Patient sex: M
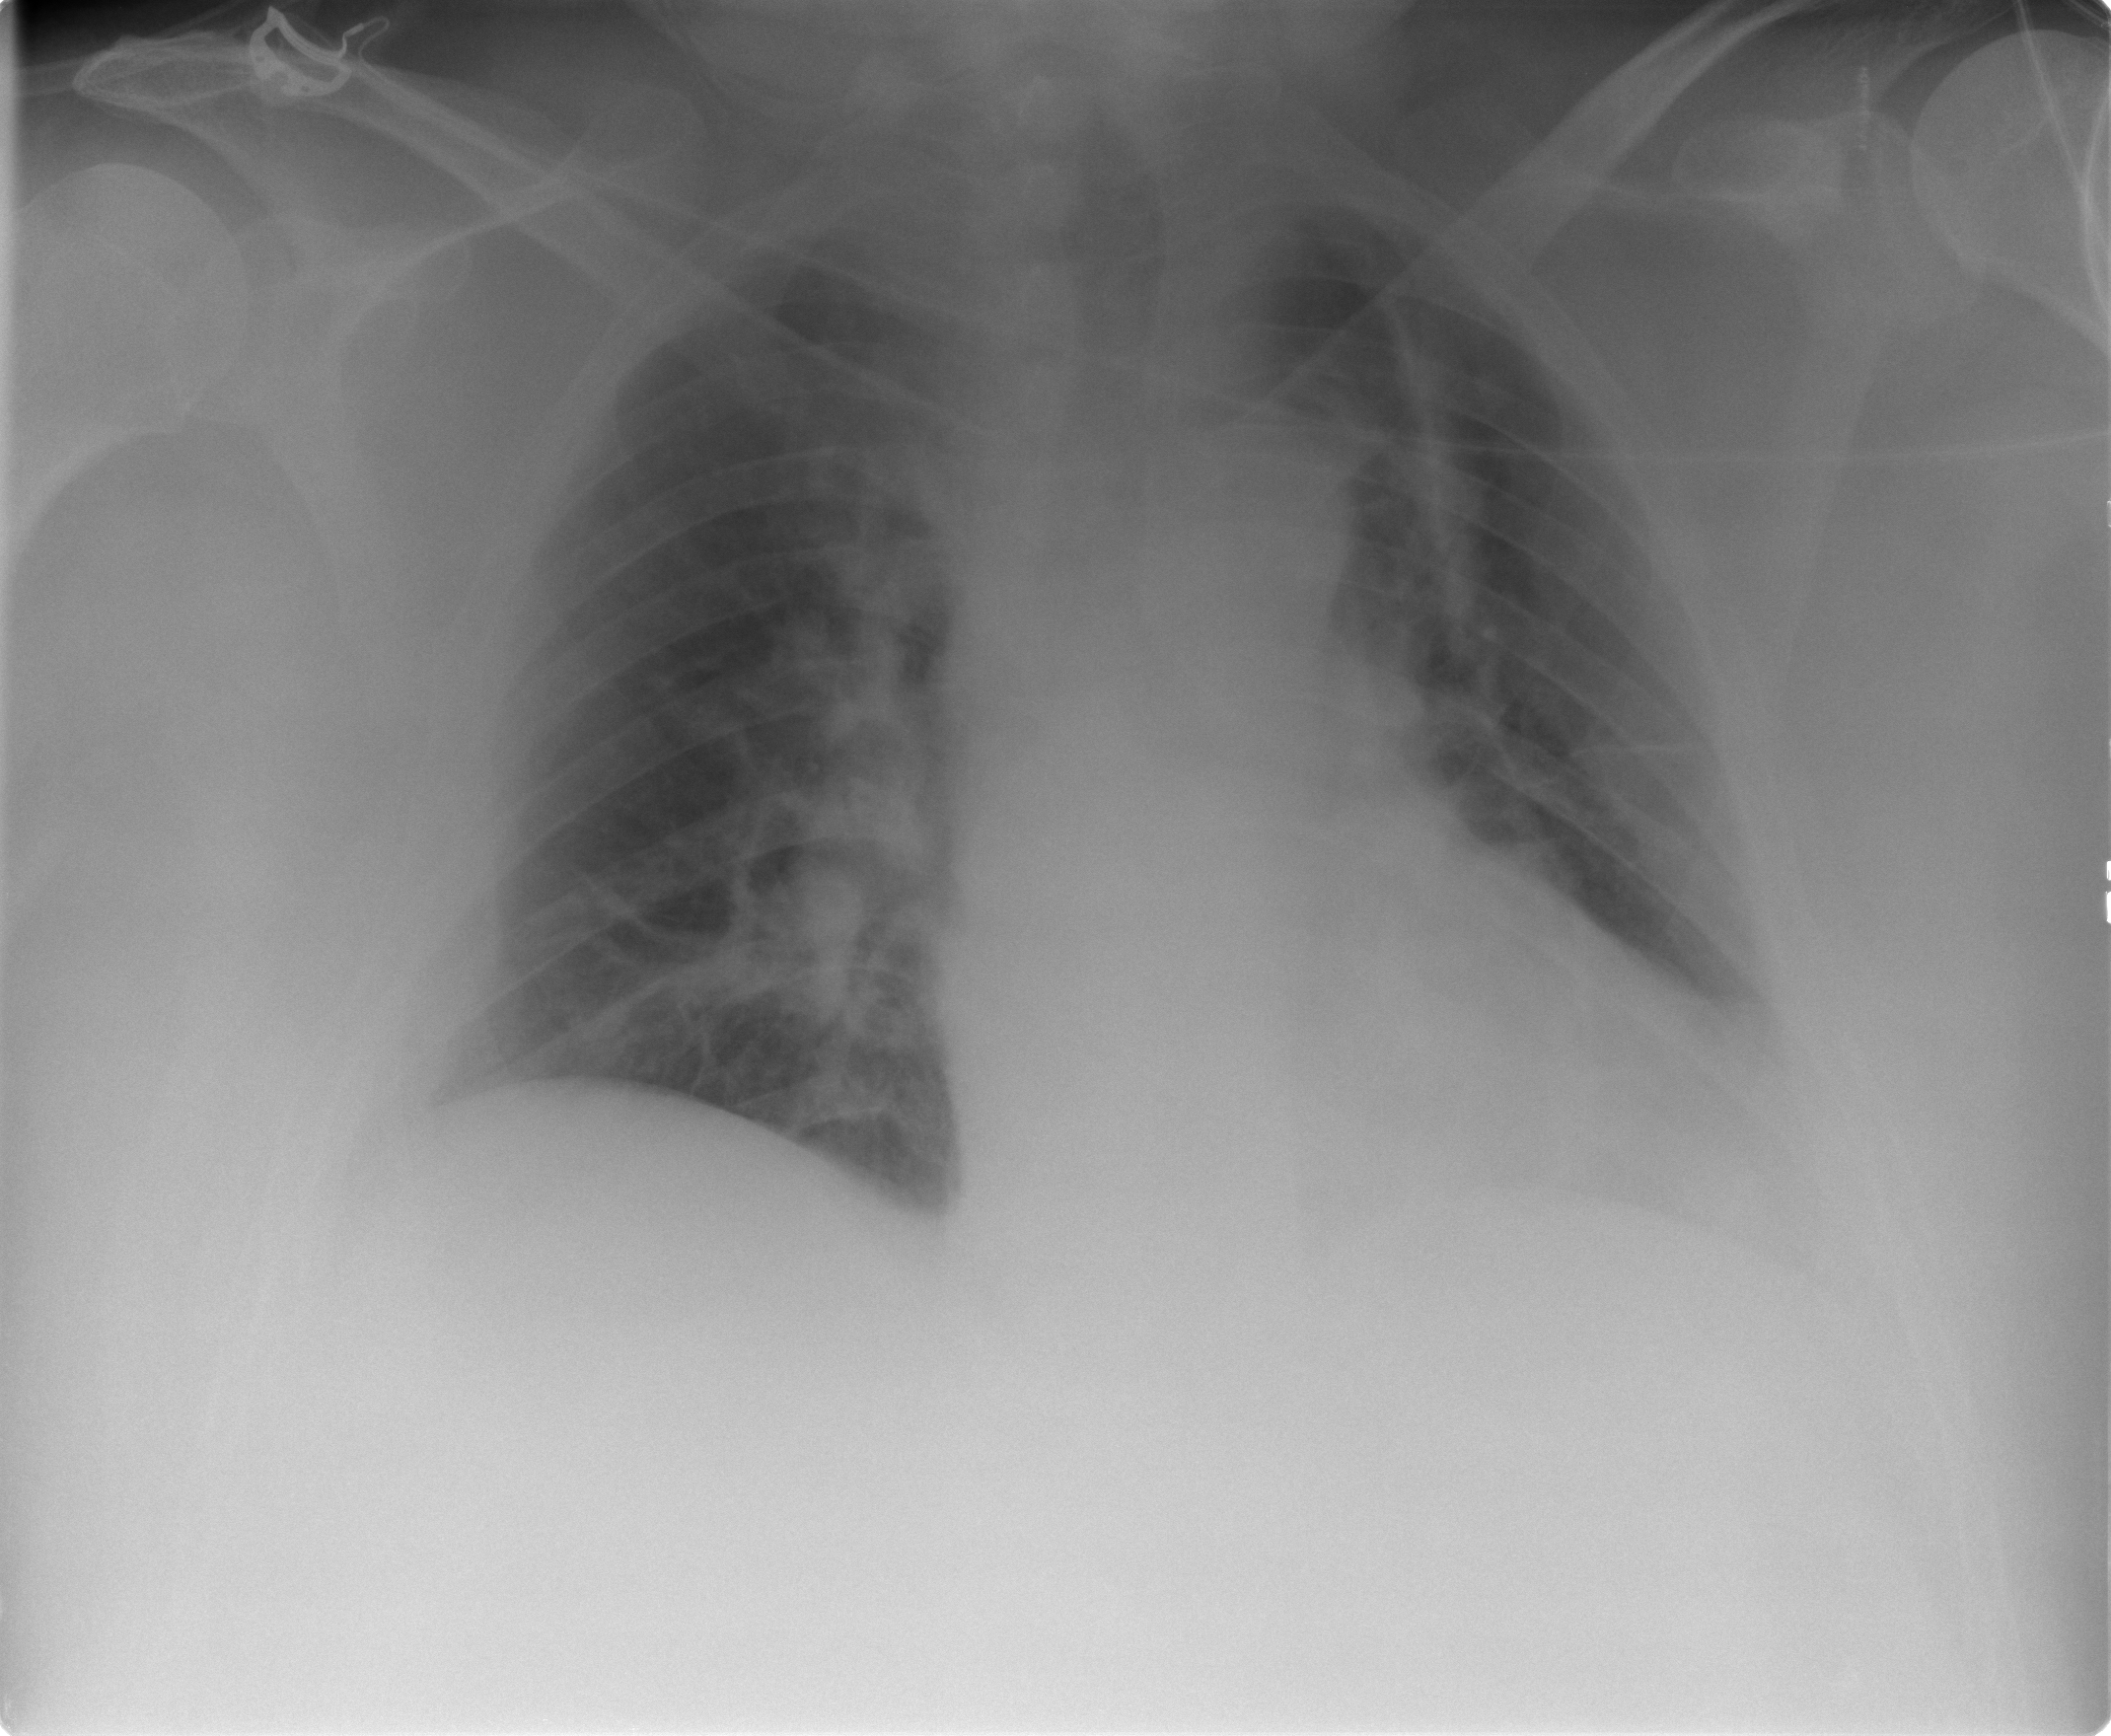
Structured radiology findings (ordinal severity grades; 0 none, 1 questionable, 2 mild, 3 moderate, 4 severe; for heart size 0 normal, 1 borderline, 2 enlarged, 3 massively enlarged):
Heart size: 2
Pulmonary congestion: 0
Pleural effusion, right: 2
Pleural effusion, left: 2
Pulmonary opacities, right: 2
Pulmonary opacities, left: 0
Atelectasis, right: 2
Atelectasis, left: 2